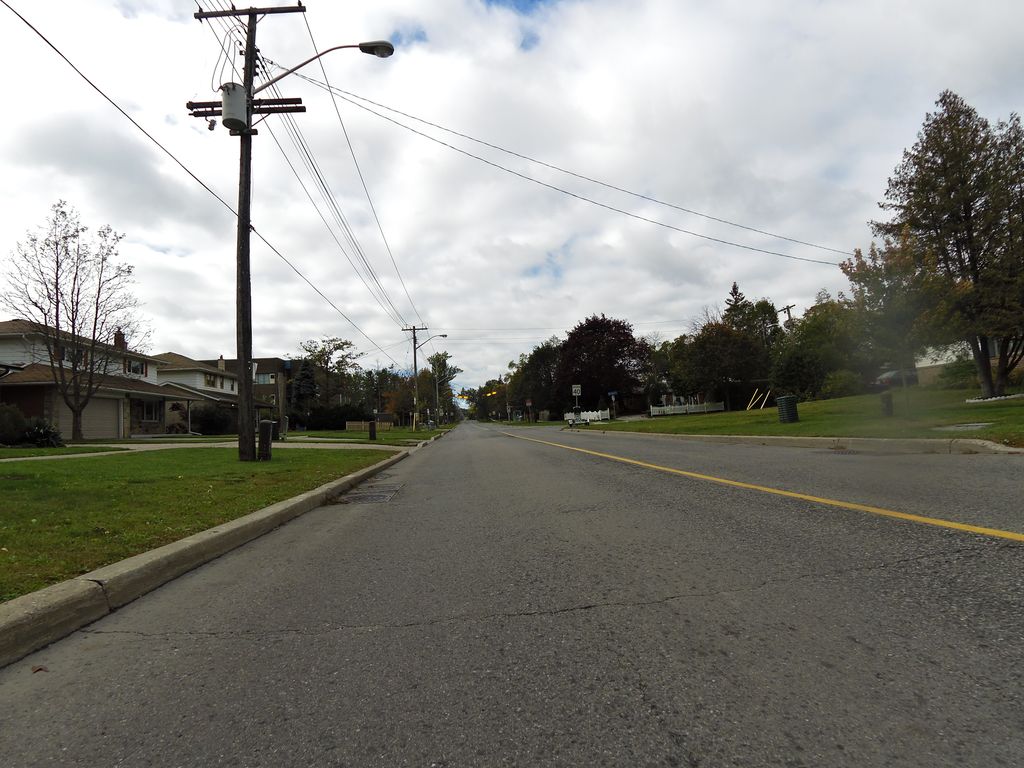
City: toronto